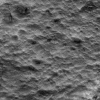
Atmospheric dust classification: not_dusty